Question: I'm trying to get my head around using a the 'TableView' index property to create native right hand alphabetical navigation - similar to that in the Apple iOS Contacts app - shown in the picture below:

I created a really simple example, with a set of rows, with row headers, but it doesn't work - whenever I tap on an index item, it just jumps to the top of the TableView again.
Here is my example code:
'''
// Create the first TableViewSection
var section1 = Ti.UI.createTableViewSection({
headerTitle:'A'
});
// use a loop to add some rows
for (var i=0; i < 20; i++) {
section1.add(Ti.UI.createTableViewRow({
title:'Row '+i
}));
}
// do it all again...
var section2 = Ti.UI.createTableViewSection({
headerTitle: 'B'
});
for (var i=4; i < 10; i++) {
section2.add(Ti.UI.createTableViewRow({
title:'Row '+i
}));
}
// Now, here's our table, and we're setting the data to hold the sections
var tv = Ti.UI.createTableView({
data:[section1,section2]
});
// Create a table view index
var index = [
{ title: "A", index: 0 },
{ title: "B", index: 1 }
];
// Set the index on the table view
tv.setIndex(index);
$.index.open();
$.index.add(tv);
'''
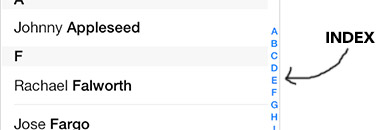
Answer: Here is an example for you dear
'''
var win = Ti.UI.createWindow();
var table = Ti.UI.createTableView({});
var contacts = ["Adam", "Andrew", "Boris", "Claus", "Debby", 'Saba', 'Sana', 'Wahhab', 'Zohaib', 'Zzaid', 'Zzxad'];
var curheader = 'A';
var sectionArr = [];
var index = [];
for (var i = 0, lastL, l, currSection, ilen = contacts.length; i < ilen; i++) {
l = contacts[i].substr(0, 1);
if (lastL != l) {
index.push({
title : l,
index : i
});
currSection = Ti.UI.createTableViewSection({
headerTitle : l
});
sectionArr.push(currSection);
}
currSection.add(Ti.UI.createTableViewRow({
title : contacts[i],
}));
lastL = l;
}
table.setData(sectionArr);
table.index = index;
win.add(table);
win.open();
'''
Thanks